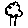
Label: tree